Question: I am trying to create a 'ProgresBar' that looks like the following:

So far, I have created an object which extends ProgressBar, and now I am trying to figure out what my next step is.
I know that I need to override 'onDraw()' with some logic that will decide how many squares to color in. This is trivial.
What I don't know how to do is get these squares in the first place. How can I replace the default drawable, so when I add my custom bar in the layout I can see something like my image?
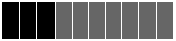
Answer: try this custom Drawable:
'''
class ProgressDrawable extends Drawable {
private static final int NUM_RECTS = 10;
Paint mPaint = new Paint();
@Override
protected boolean onLevelChange(int level) {
invalidateSelf();
return true;
}
@Override
public void draw(Canvas canvas) {
int level = getLevel();
Rect b = getBounds();
float width = b.width();
for (int i = 0; i < NUM_RECTS; i++) {
float left = width * i / NUM_RECTS;
float right = left + 0.9f * width / NUM_RECTS;
mPaint.setColor((i + 1) * 10000 / NUM_RECTS <= level? 0xff888888 : 0xffbbbbbb);
canvas.drawRect(left, b.top, right, b.bottom, mPaint);
}
}
@Override
public void setAlpha(int alpha) {
}
@Override
public void setColorFilter(ColorFilter cf) {
}
@Override
public int getOpacity() {
return PixelFormat.TRANSLUCENT;
}
}
'''
and test it with the following in onCreate:
'''
LinearLayout ll = new LinearLayout(this);
ll.setOrientation(LinearLayout.VERTICAL);
final ProgressBar pb = new ProgressBar(this, null, android.R.attr.progressBarStyleHorizontal);
Drawable d = new ProgressDrawable();
pb.setProgressDrawable(d);
pb.setPadding(20, 20, 20, 0);
ll.addView(pb);
OnSeekBarChangeListener l = new OnSeekBarChangeListener() {
@Override
public void onStopTrackingTouch(SeekBar seekBar) {
}
@Override
public void onStartTrackingTouch(SeekBar seekBar) {
}
@Override
public void onProgressChanged(SeekBar seekBar, int progress, boolean fromUser) {
int newProgress = pb.getMax() * progress / seekBar.getMax();
Log.d(TAG, "onProgressChanged " + newProgress);
pb.setProgress(newProgress);
}
};
int[] maxs = {4, 10, 60, 110};
for (int i = 0; i < maxs.length; i++) {
SeekBar sb = new SeekBar(this);
sb.setMax(maxs[i]);
sb.setOnSeekBarChangeListener(l);
sb.setPadding(20, 20, 20, 0);
ll.addView(sb);
}
setContentView(ll);
'''